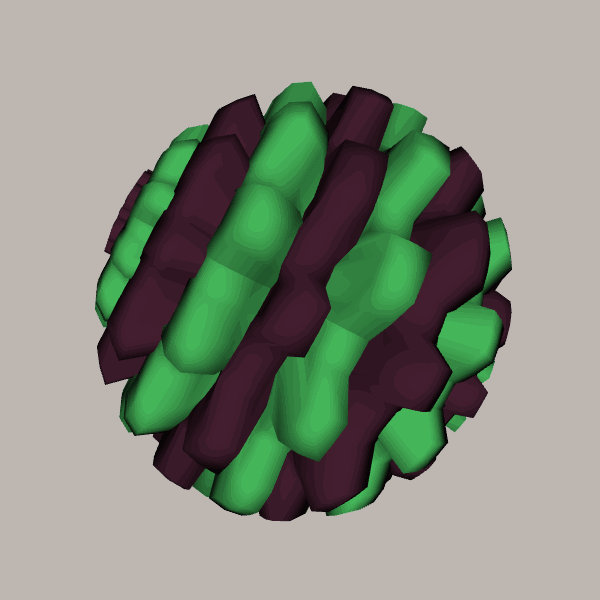
Background: light